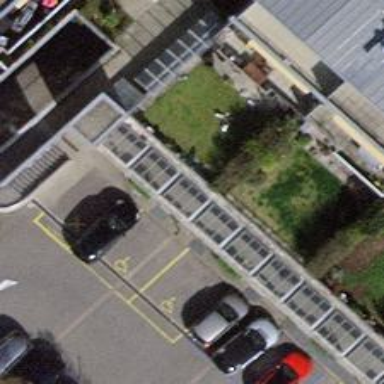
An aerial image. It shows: Disabled parking space.